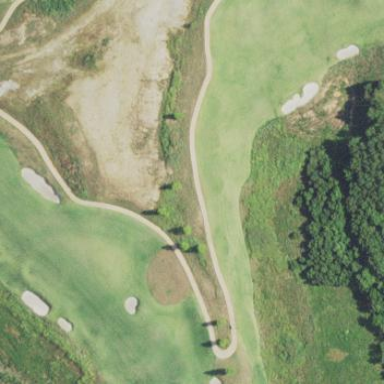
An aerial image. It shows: Golf fairway in the image.